Question: Given resulting delaunay triangulation for a mesh in a wired representation, I would
like to show surface without the diagonals,I just to visualize a neat square.
Is there any option to accomplish this, maybe a filter?
something like
'''
delaunay->BoundingTriangulationOff();
delaunay->SetBoundingTriangulation(0);
'''
but that can be applied to all diagonals...
Other idea is maybe to transform all triangules to squares, do you know n algorithm in c++ or c# that does this?
I used example <URL>

'''
#include <vtkVersion.h>
#include <vtkCellArray.h>
#include <vtkPoints.h>
#include <vtkTriangle.h>
#include <vtkPolyData.h>
#include <vtkPointData.h>
#include <vtkLine.h>
#include <vtkCellLocator.h>
#include <vtkSmartPointer.h>
#include <vtkDelaunay2D.h>
#include <vtkPolyDataMapper.h>
#include <vtkActor.h>
#include <vtkRenderer.h>
#include <vtkRenderWindow.h>
#include <vtkRenderWindowInteractor.h>
#include <vtkProperty.h>
#include <vtkVertexGlyphFilter.h>
int main(int, char *[])
{
// Create a set of heighs on a grid.
// This is often called a "terrain map".
vtkSmartPointer<vtkPoints> points =
vtkSmartPointer<vtkPoints>::New();
unsigned int GridSize = 10;
for(unsigned int x = 0; x < GridSize; x++)
{
for(unsigned int y = 0; y < GridSize; y++)
{
points->InsertNextPoint(x, y, (x+y)/(y+1));
}
}
// Add the grid points to a polydata object
vtkSmartPointer<vtkPolyData> polydata =
vtkSmartPointer<vtkPolyData>::New();
polydata->SetPoints(points);
// Triangulate the grid points
vtkSmartPointer<vtkDelaunay2D> delaunay =
vtkSmartPointer<vtkDelaunay2D>::New();
#if VTK_MAJOR_VERSION <= 5
delaunay->SetInput(polydata);
#else
delaunay->SetInputData(polydata);
#endif
delaunay->Update();
// Visualize
vtkSmartPointer<vtkPolyDataMapper> meshMapper =
vtkSmartPointer<vtkPolyDataMapper>::New();
meshMapper->SetInputConnection(delaunay->GetOutputPort());
vtkSmartPointer<vtkActor> meshActor =
vtkSmartPointer<vtkActor>::New();
meshActor->SetMapper(meshMapper);
vtkSmartPointer<vtkVertexGlyphFilter> glyphFilter =
vtkSmartPointer<vtkVertexGlyphFilter>::New();
#if VTK_MAJOR_VERSION <= 5
glyphFilter->SetInputConnection(polydata->GetProducerPort());
#else
glyphFilter->SetInputData(polydata);
#endif
glyphFilter->Update();
vtkSmartPointer<vtkPolyDataMapper> pointMapper =
vtkSmartPointer<vtkPolyDataMapper>::New();
pointMapper->SetInputConnection(glyphFilter->GetOutputPort());
vtkSmartPointer<vtkActor> pointActor =
vtkSmartPointer<vtkActor>::New();
pointActor->GetProperty()->SetColor(1,0,0);
pointActor->GetProperty()->SetPointSize(3);
pointActor->SetMapper(pointMapper);
vtkSmartPointer<vtkRenderer> renderer =
vtkSmartPointer<vtkRenderer>::New();
vtkSmartPointer<vtkRenderWindow> renderWindow =
vtkSmartPointer<vtkRenderWindow>::New();
renderWindow->AddRenderer(renderer);
vtkSmartPointer<vtkRenderWindowInteractor> renderWindowInteractor =
vtkSmartPointer<vtkRenderWindowInteractor>::New();
renderWindowInteractor->SetRenderWindow(renderWindow);
renderer->AddActor(meshActor);
renderer->AddActor(pointActor);
renderer->SetBackground(.3, .6, .3); // Background color green
renderWindow->Render();
renderWindowInteractor->Start();
return EXIT_SUCCESS;
}
'''
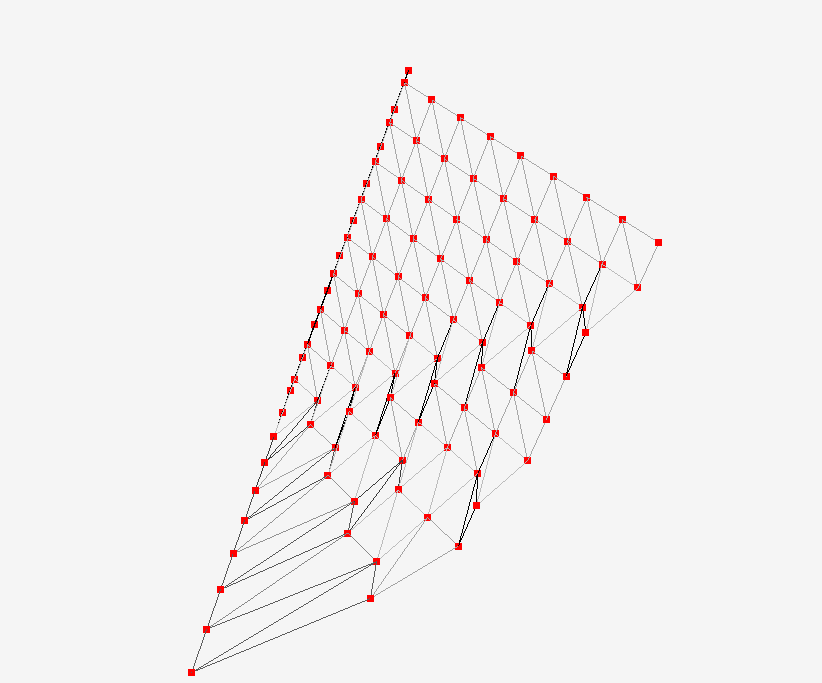
Answer: I have looked for Triangle Tesselation from points in C# and not found anything. When I am to the point where I will have to use it in a few months, I expect I will have to implement my own. In the mean time, the wikipedia article on Delauney Tesselations is a little dense (hard to understand), but it is the best starting-off point I could find (for hand-rolling your own).
After you perform the tesselation (which I have not helped you with), you should make your model-triangles into Triangle objects which are MeshGeometry3D objects of WPF's Viewport3D. This will do the work of hiding farther triangles covered by nearer ones. Charles Petzold's book '3D Programming For Windows' helped me a lot. But what helped me the most was 'WPF 3D Primer' by Dario Solera <URL> All I did to get a rather nice application was start with Solera's code and modify it one step at a time until I had something very different from his project, but I could not have done it without his project.